Question: The scroller of the scrollbar is not reaching the end of the scrollbar even though there is no more content to scroll.
Here is a screenshot

I want the scroller to reach the end of the scrollbar as it reaches the end of the content in div.
Any ideas?
Edit:
'''
.long-list {
height: 300px;
overflow: scroll;
}
'''
<URL>
Thanks
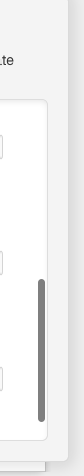
Answer: It was a stupid mistake in my CSS code.
Since I have given overflow: scroll, I think it has alloted some space for horizontal scrollbar. Once I changed it to overflow: scroll-y, its working perfectly.
Here is the updated <URL>
'''
.long-list {
height: 300px;
overflow: scroll;
}
'''